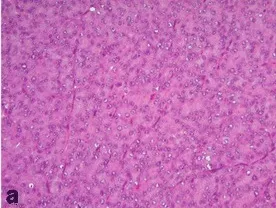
The poorly differentiated thyroid carcinoma showed trabecular, solid and microfollicular histological patterns without the nuclear features of a papillary thyroid carcinoma a, as well as high mitotic activity b. Hematoxylin, and ,eosin,. . X10.
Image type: pathology (h&e)